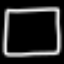
Label: square